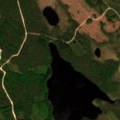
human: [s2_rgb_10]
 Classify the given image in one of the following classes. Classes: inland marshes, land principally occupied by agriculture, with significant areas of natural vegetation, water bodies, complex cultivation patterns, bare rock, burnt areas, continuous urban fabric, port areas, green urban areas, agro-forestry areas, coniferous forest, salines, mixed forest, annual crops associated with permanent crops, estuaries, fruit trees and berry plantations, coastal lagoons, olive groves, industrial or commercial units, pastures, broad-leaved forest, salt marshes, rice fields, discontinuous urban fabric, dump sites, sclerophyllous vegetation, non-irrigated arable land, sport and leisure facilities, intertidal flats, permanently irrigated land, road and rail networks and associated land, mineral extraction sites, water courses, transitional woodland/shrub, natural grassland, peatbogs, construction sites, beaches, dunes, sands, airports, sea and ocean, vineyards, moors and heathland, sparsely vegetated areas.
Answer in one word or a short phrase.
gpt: coniferous forest, mixed forest, transitional woodland/shrub, water bodies